Interaction volume radius: 5 \u00c5
Interaction volume height: 25 \u00c5
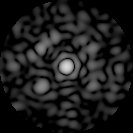
Disorder parameter: 0.7659